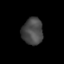
Tissue: lung
Cell type: Epithelial cells
Senescence score: 0.1651
Nuclear area (px): 551
Mean DAPI intensity: 71.316